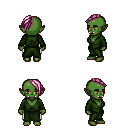
a pixel art fantasy rpg character, female body template, orc, green skin, green robe, white pants, pink long mohawk hairstyle, four views (front, back, left, right), 2x2 character sprite sheet, small pixel art, hard edges, no anti-aliasing